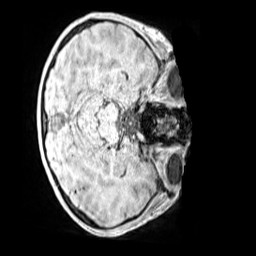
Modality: MP2RAGE
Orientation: axial
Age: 10
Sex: male
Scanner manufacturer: siemens
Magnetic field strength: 3 T
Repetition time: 4 s
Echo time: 0.00299 s